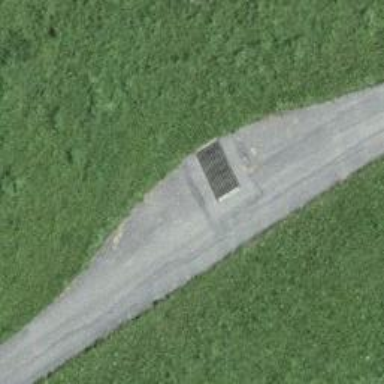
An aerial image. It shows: Cattle grid barrier.